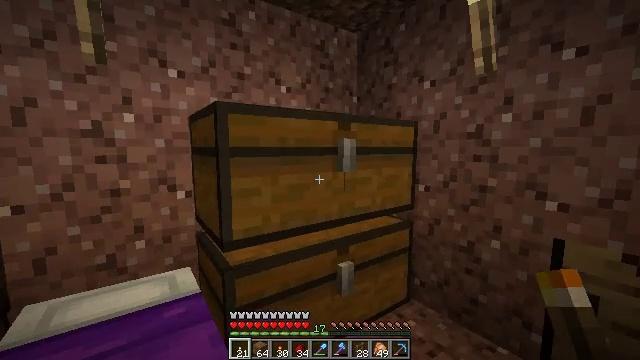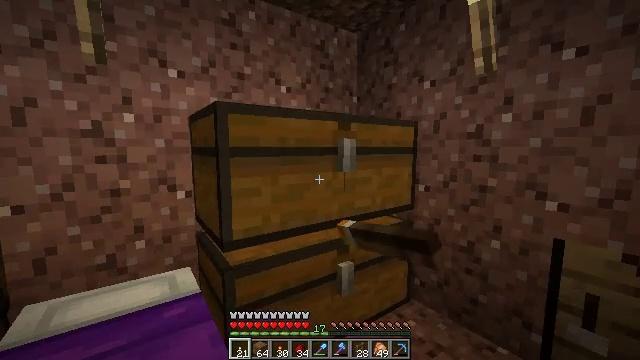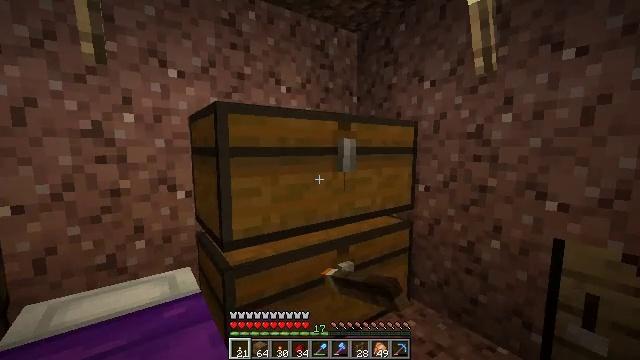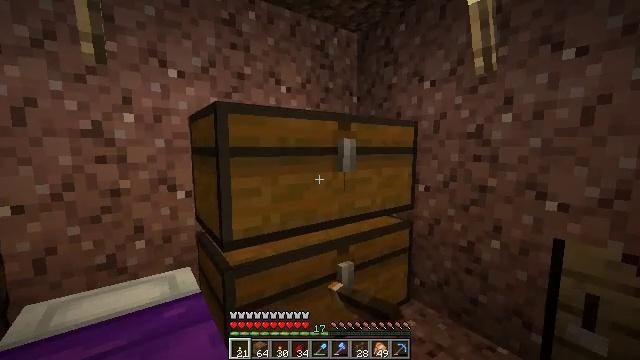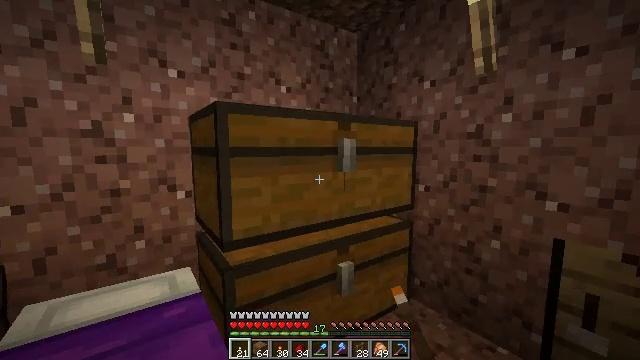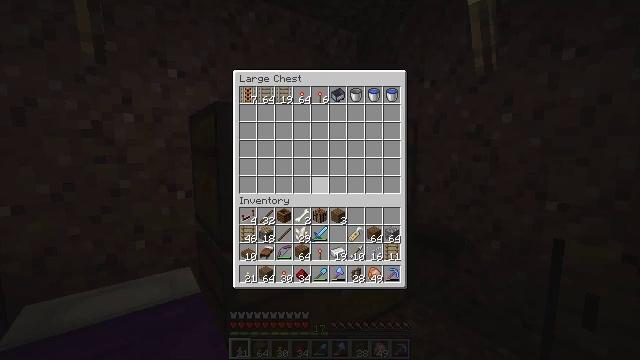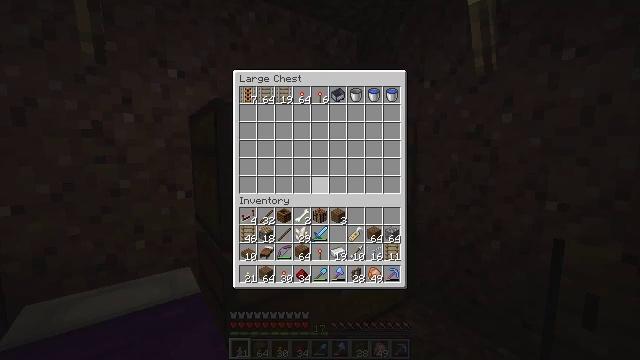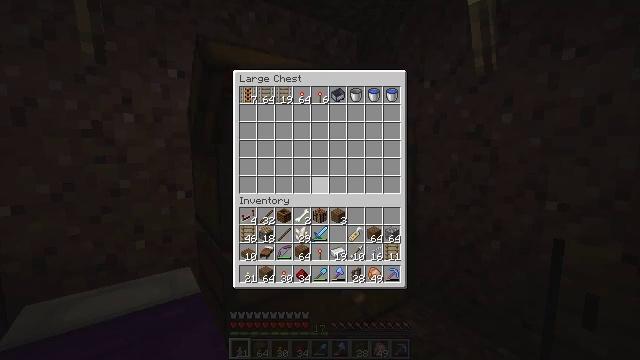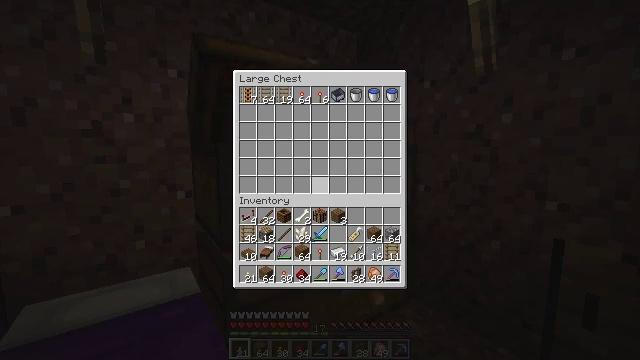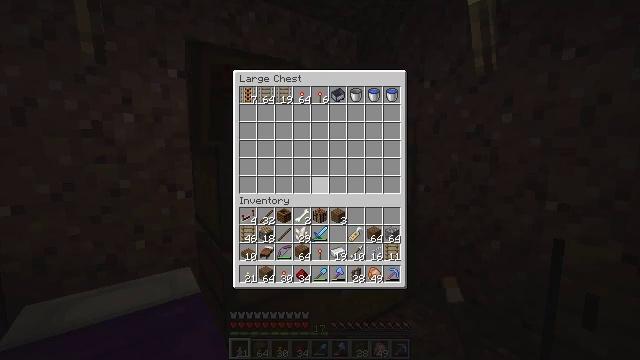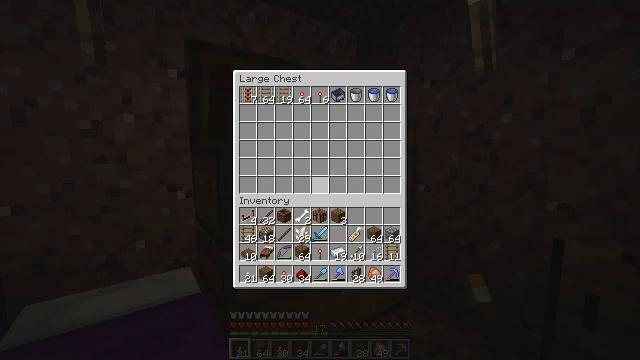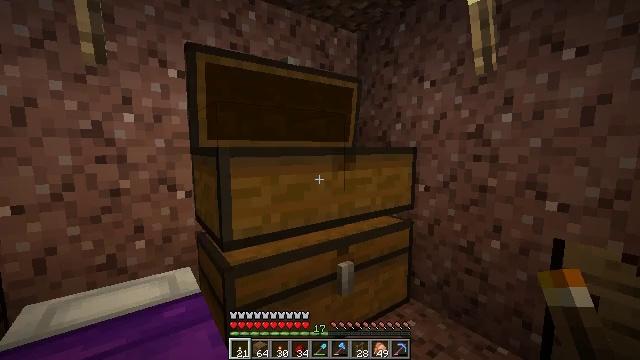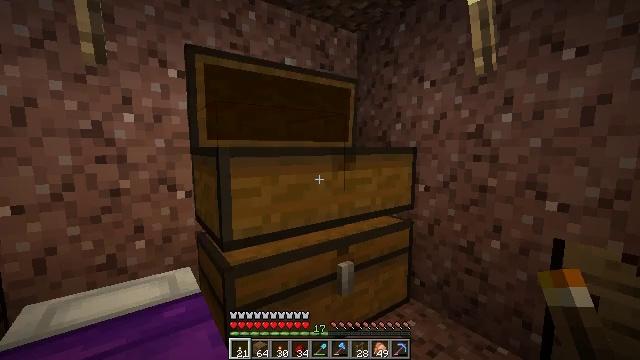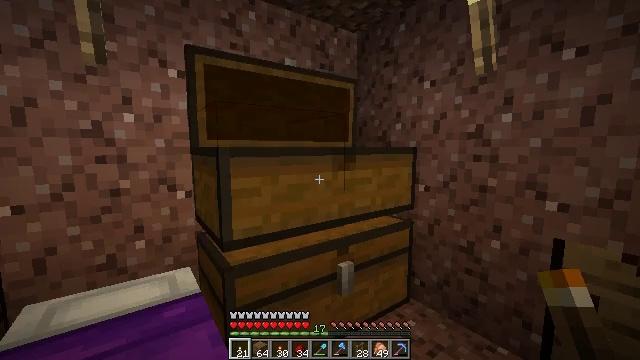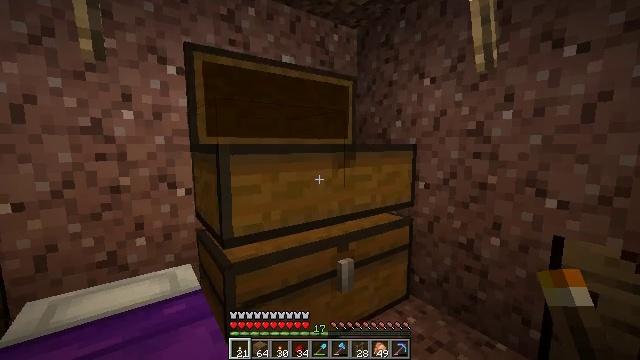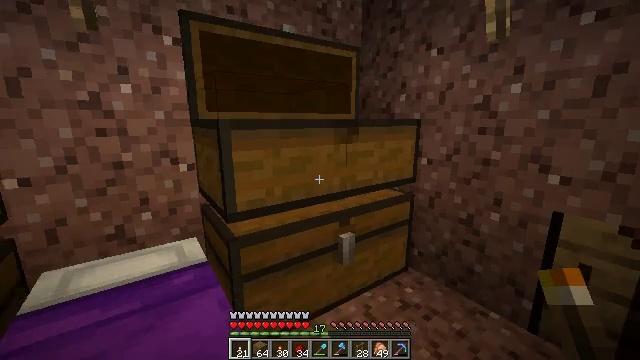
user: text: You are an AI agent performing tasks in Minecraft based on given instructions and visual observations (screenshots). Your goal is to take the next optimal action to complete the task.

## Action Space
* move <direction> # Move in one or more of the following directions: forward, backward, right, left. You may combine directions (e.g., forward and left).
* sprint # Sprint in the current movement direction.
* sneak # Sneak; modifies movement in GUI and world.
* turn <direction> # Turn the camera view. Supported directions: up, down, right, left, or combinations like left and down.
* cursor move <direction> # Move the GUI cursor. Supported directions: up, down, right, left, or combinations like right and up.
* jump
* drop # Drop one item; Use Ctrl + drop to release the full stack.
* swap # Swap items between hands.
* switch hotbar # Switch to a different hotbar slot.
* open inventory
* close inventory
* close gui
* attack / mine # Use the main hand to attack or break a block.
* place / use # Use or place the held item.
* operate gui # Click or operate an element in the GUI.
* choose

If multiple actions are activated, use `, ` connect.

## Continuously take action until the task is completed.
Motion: motion action
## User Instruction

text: Make a spruce pressure plate at the crafting table.
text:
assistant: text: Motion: use / place
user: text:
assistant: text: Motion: use / place
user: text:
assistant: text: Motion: use / place
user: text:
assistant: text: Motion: use / place
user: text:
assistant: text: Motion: no_op
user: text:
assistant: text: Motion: no_op
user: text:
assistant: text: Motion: no_op
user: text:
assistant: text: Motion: no_op
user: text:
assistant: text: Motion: no_op
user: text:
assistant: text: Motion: no_op
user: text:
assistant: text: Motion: no_op
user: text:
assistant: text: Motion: no_op
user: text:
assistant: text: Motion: no_op
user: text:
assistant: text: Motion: no_op
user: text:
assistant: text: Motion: turn down
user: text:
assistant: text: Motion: turn down
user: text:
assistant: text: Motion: turn down
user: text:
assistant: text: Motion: turn down
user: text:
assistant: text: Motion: turn down
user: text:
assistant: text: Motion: turn down
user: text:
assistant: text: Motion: no_op
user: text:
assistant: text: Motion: use / place
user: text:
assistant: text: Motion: use / place
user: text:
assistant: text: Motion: use / place
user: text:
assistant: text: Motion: no_op
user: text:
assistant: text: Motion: no_op
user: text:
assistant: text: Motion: no_op
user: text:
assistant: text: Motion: no_op
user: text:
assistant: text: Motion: no_op
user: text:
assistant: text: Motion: no_op